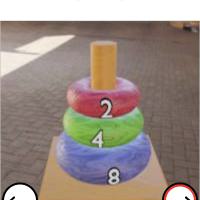
Task: sum
Answer: 14